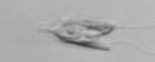
Label: Chrysochromulina_lanceolata